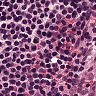
Metastatic tissue present: no